Brain MRI, t2w sequence, axial 2D slice.
Patient: age 34, sex F, weight 95 kg, height 1.95 m
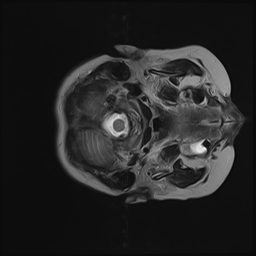